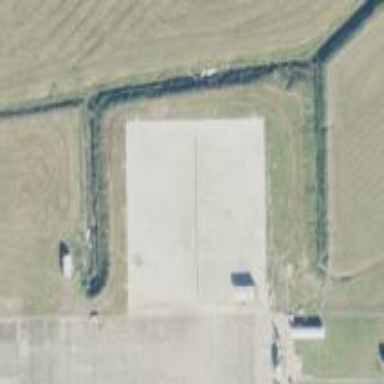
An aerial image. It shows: Hangar located at airport.